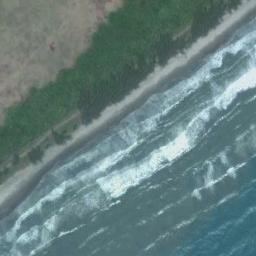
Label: beach